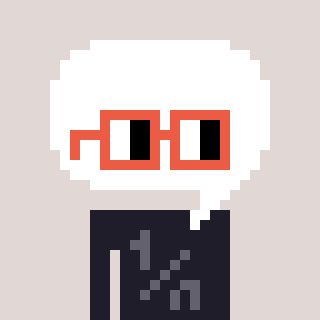
a pixel art character with square orange glasses, a speech bubble-shaped head and a grayscale-colored body on a warm background